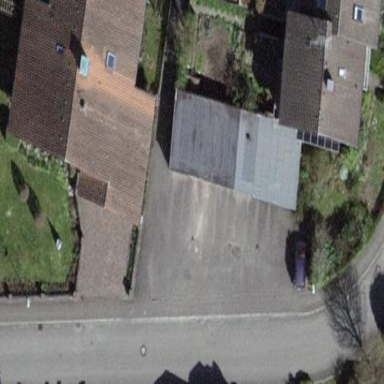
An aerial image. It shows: Group of garages.